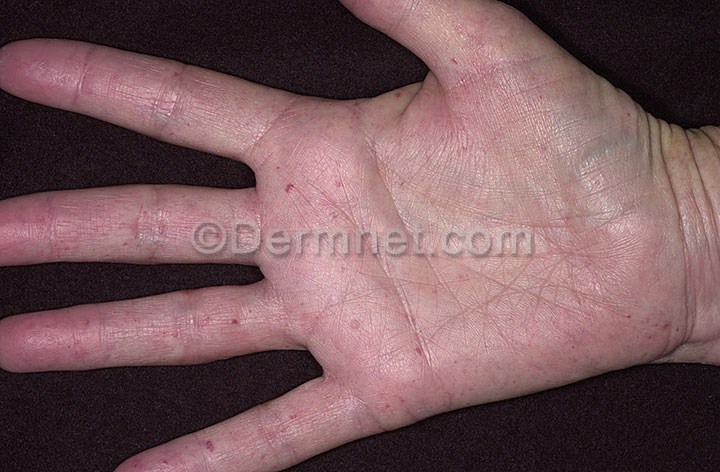
Disease: Lupus and other Connective Tissue diseases